Field crop: maize
Growth stage: 2
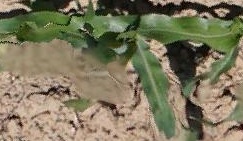
Species: maize